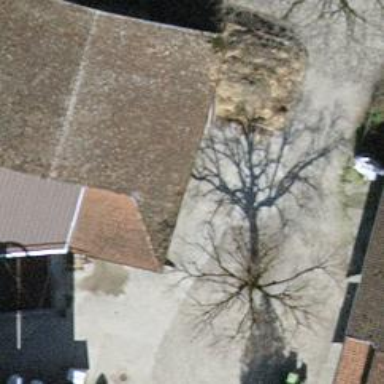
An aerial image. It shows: Urban area featuring tree as natural element.